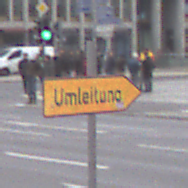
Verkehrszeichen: UmleitungswegweiserRechtsweisend
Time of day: MorningAfternoon
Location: Outdoor (Urban)
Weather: Overcast
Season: NotSpecified
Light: Natural